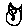
Label: cat